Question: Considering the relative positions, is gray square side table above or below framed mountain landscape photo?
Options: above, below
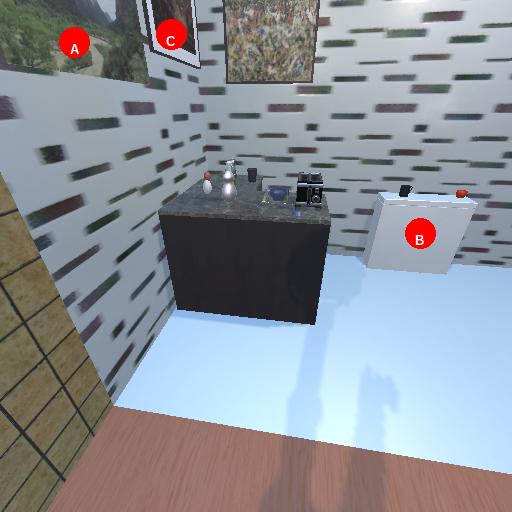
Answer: above